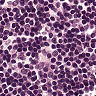
Metastatic tissue present: no